Question: at first, here the video of the problem:
<URL>
and here is a screenshot of the hierachey:

the GUN is the parent with the script(empty gameobject) Suspension gets dropped to the 'towerRotateObj' and Gun gets dropped on the 'turretRotateObj'. Suspension and Gun are also empty gameobjects. they are just some kind of group objects
and here the code:
'''
public class WeaponMover : MonoBehaviour
{
public Transform target;
public GameObject turretRotateObj;
public GameObject towerRotateObj;
public float maxTowerRotationSpeed = 360.0f;
public float maxTurretRotationSpeed = 360.0f;
public float smoothFactorTower = 0.125f;
public float smoothFactorTurret = 0.125f;
public float maxTowerRotation = 130.0f;
public float maxTurretRotation = 50.0f;
private Vector3 m_newRotation;
private Vector3 m_angles;
private float m_minTowerAngle;
private float m_maxTowerAngle;
private float m_minTurretAngle;
private float m_maxTurretAngle;
private float m_velTower;
private float m_velTurret;
private bool m_isTransNecTower = false;
private bool m_isTransNecTurret = false;
// initialization
void Start()
{
m_newRotation = Vector3.zero;
m_angles = Vector3.zero;
m_maxTowerAngle = towerRotateObj.transform.eulerAngles.y + maxTowerRotation/2;
m_minTowerAngle = towerRotateObj.transform.eulerAngles.y - maxTowerRotation/2;
m_maxTurretAngle = turretRotateObj.transform.eulerAngles.z + maxTurretRotation/2;
m_minTurretAngle = turretRotateObj.transform.eulerAngles.z - maxTurretRotation/2;
// check if rotation happens between 0/360
// tower
if(m_minTowerAngle <= 0.0f)
m_minTowerAngle += 360.0f;
if(m_maxTowerAngle >= 360.0f)
m_maxTowerAngle -= 360.0f;
if(m_minTowerAngle > m_maxTowerAngle)
m_isTransNecTower = true;
// turret
if(m_minTurretAngle <= 0.0f)
m_minTurretAngle += 360.0f;
if(m_maxTurretAngle >= 360.0f)
m_maxTurretAngle -= 360.0f;
if(m_minTurretAngle > m_maxTurretAngle)
m_isTransNecTurret = true;
}
void Update()
{
m_newRotation = Quaternion.LookRotation(target.position - towerRotateObj.transform.position).eulerAngles;
m_angles = towerRotateObj.transform.rotation.eulerAngles;
towerRotateObj.transform.rotation = Quaternion.Euler(m_angles.x,
ClampAngle(Mathf.SmoothDampAngle(m_angles.y,
m_newRotation.y - 90.0f,
ref m_velTower,
smoothFactorTower,
maxTowerRotationSpeed), m_minTowerAngle, m_maxTowerAngle, m_isTransNecTower),
m_angles.z);
m_newRotation = Quaternion.LookRotation(target.position - turretRotateObj.transform.position).eulerAngles;
m_angles = turretRotateObj.transform.rotation.eulerAngles;
turretRotateObj.transform.rotation = Quaternion.Euler(m_angles.x,
m_angles.y,
ClampAngle(Mathf.SmoothDampAngle(m_angles.z,
-m_newRotation.x,
ref m_velTurret,
smoothFactorTurret,
maxTurretRotationSpeed), m_minTurretAngle, maxTurretRotation, m_isTransNecTurret));
}
private float ClampAngle(float angle, float min, float max, bool isTranslationNecessary)
{
if(!isTranslationNecessary)
{
if(angle < min )
return min;
if(angle > max)
return max;
}
else
{
if(angle > max && angle < min)
{
if(min - angle > angle - max)
return max;
else
return min;
}
}
return angle;
}
}
'''
so, it a similar setup, like the tower and gun of a tank....
i have posted that question already <URL>, but it seems like few people seen the post... any advice is appreciated! thanks.
update:
'''
m_newRotation = Quaternion.LookRotation(m_target.transform.position - towerRotateObj.transform.position).eulerAngles;
m_newRotation.y -= 90f;
m_angles = towerRotateObj.transform.rotation.eulerAngles;
towerRotateObj.transform.rotation = Quaternion.Euler(m_angles.x, m_newRotation.y, m_angles.z);
m_newRotation = Quaternion.LookRotation(m_target.transform.position - turretRotateObj.transform.position).eulerAngles;
m_angles = turretRotateObj.transform.rotation.eulerAngles;
turretRotateObj.transform.rotation = Quaternion.Euler(m_angles.x, m_angles.y, -m_newRotation.x);
'''
the problem stays the same :(
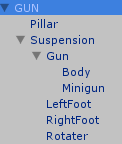
Answer: So my guess, gimbal lock, like said in the other answer. However, I'm not sure I would try to fix THAT, considering you are passing quaternion to euler and vise versa. If I had to do it, I wouldn't do it the way you did, since using quaternion for parenting between objects is equal to massive headache.
First, while you are parenting objects, you are not using that feature! This is a very solid feature from Unity. Unity Parenting: <URL>
Each of your turret objects only rotate in a single local axis. And Unity is built to handle that: <URL>
When an object is parented to another, you can rotate it locally in the axis you want. Unity handle the overall matrix transformation on its own. When you are modifying the global rotation of the object, you are basically overriding the transformation coming from the parenting. At this point, it's very easy for any hierarchy to gain error and imprecision over time.
EDIT: With your package, I was able to write what I meant:
'''
public class WeaponMover : MonoBehaviour
{
public GameObject boat;
public GameObject turretRotateObj;
public GameObject towerRotateObj;
public GameObject target;
private Vector3 lastDirection;
// initialization
void Start()
{
lastDirection = boat.transform.forward;
}
void Update()
{
// Find direction toward our target. Use turret as origin.
Vector3 wantedDirection = target.transform.position - turretRotateObj.transform.position;
// Rotate our last direction toward that new best direction. Change floats to make it move faster or slower.
lastDirection = Vector3.RotateTowards(lastDirection, wantedDirection, 0.01f, 0.01f);
// Find the direction local to the tower as the boat can move around!
Vector3 towerDirection = boat.transform.InverseTransformDirection(lastDirection);
// Remove unwanted axis
towerDirection = new Vector3(-towerDirection.z, 0, towerDirection.x);
towerDirection.Normalize();
// Set local rotation
towerRotateObj.transform.localRotation = Quaternion.LookRotation(towerDirection);
// Find the direction local to the gun, as the tower may have rotated!
Vector3 turretDirection = towerRotateObj.transform.InverseTransformDirection(lastDirection);
// Remove unwanted axis.
turretDirection = new Vector3(turretDirection.x, turretDirection.y, 0);
turretDirection.Normalize();
// Set local rotation
turretRotateObj.transform.localRotation = Quaternion.LookRotation(turretDirection);
}
}
'''
Note: I had to move the gun's barrel to the Z axis instead of the X axis because I was lazy. So if you only copy paste this code, the barrel will be pointing toward the frame, but the gun will follow the target correctly.
Since the rotation are now local, you can spin the ship for years, and the gun will never get any offset.